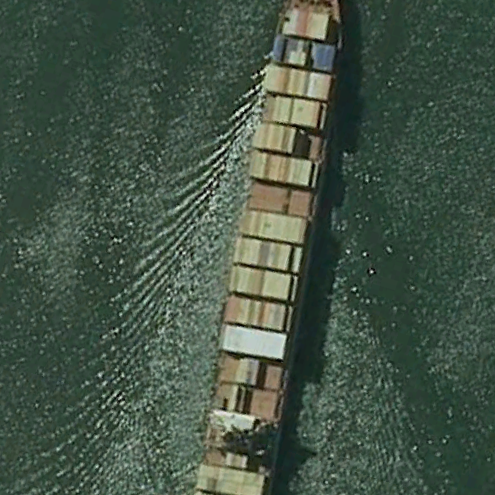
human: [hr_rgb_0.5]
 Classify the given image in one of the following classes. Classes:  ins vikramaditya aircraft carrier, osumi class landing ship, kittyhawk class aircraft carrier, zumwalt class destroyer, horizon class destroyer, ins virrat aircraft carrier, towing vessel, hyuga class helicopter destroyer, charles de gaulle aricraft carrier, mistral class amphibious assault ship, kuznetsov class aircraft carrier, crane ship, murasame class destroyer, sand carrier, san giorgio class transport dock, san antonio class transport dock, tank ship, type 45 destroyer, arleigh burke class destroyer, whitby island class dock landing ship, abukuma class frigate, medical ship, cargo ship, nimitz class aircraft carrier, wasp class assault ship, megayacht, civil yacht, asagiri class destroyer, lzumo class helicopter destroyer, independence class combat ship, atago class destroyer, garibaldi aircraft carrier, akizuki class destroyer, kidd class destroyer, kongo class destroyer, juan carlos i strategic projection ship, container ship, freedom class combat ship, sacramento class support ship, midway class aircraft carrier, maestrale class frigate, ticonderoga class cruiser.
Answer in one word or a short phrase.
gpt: Container ship